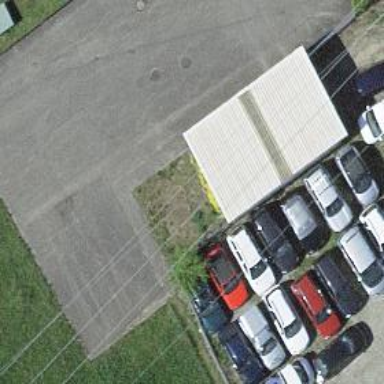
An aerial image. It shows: Garage.